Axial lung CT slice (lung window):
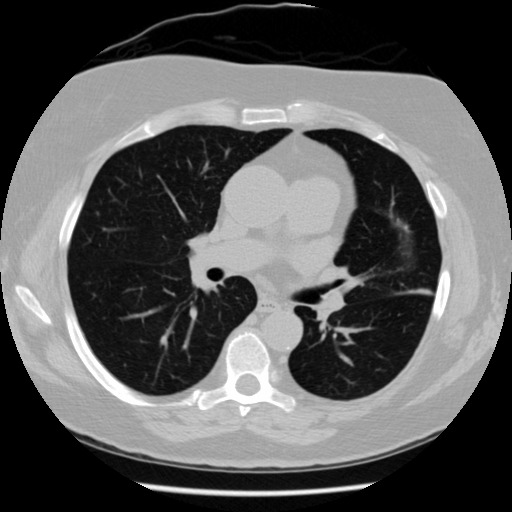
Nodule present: no